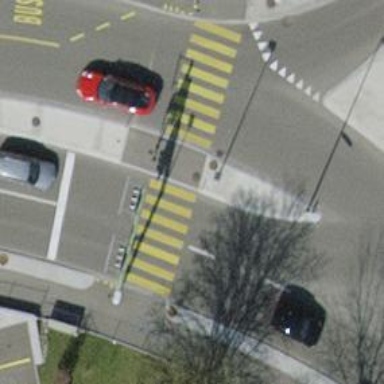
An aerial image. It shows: Crossing with traffic signals.